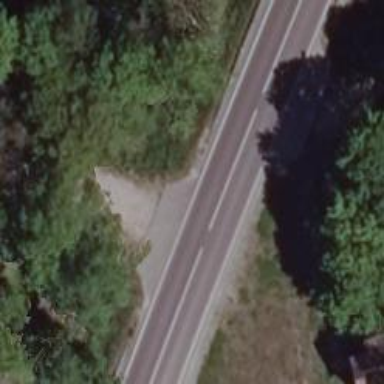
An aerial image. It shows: Primary road with asphalt surface.